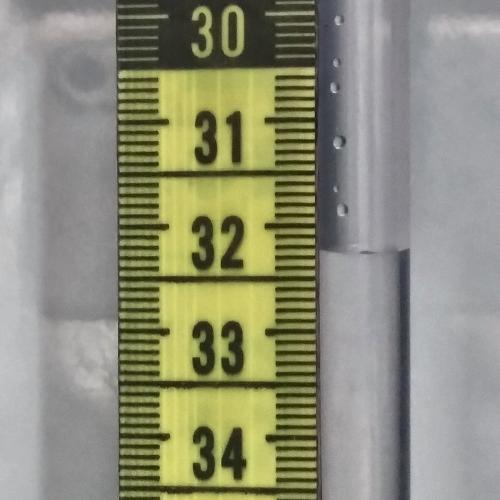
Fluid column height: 32.3 cm